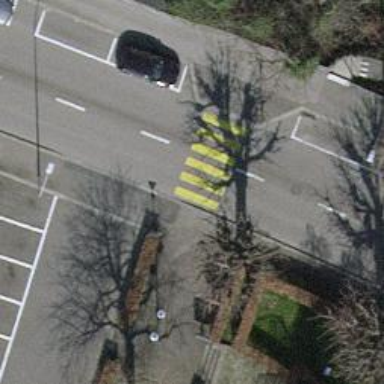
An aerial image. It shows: Uncontrolled road crossing with pedestrian island.